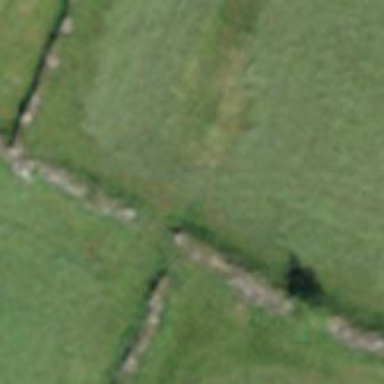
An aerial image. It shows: Wall made of dry stone.